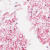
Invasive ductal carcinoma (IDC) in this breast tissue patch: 0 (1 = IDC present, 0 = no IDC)